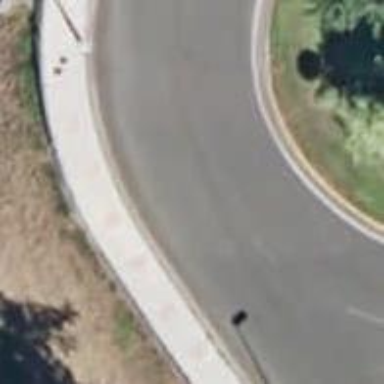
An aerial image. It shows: Tertiary road with asphalt surface leading to roundabout junction.